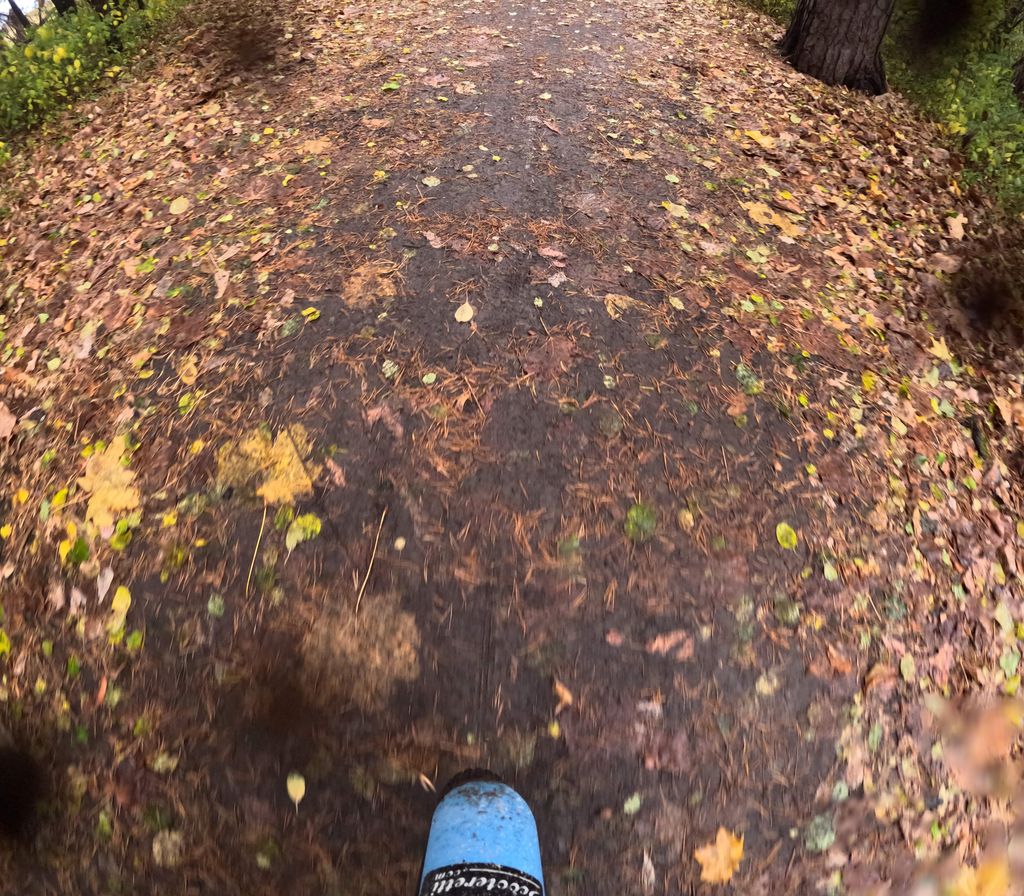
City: ottawa-gatineau